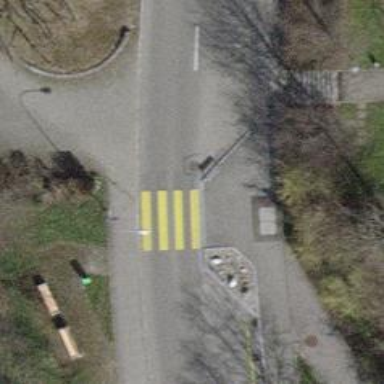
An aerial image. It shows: Sidewalk made of paving stones.